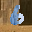
Label: 6